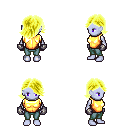
a pixel art fantasy rpg character, female body template, dark elf, purple skin, gold chest armor, teal pants, gold swoop hairstyle, metal gloves, four views (front, back, left, right), 2x2 character sprite sheet, small pixel art, hard edges, no anti-aliasing